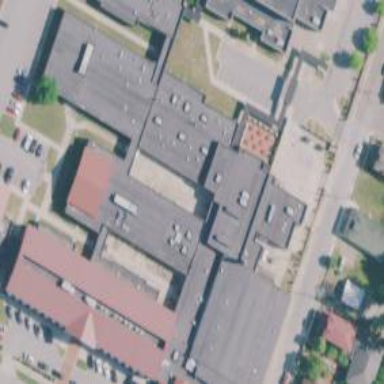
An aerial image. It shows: School.